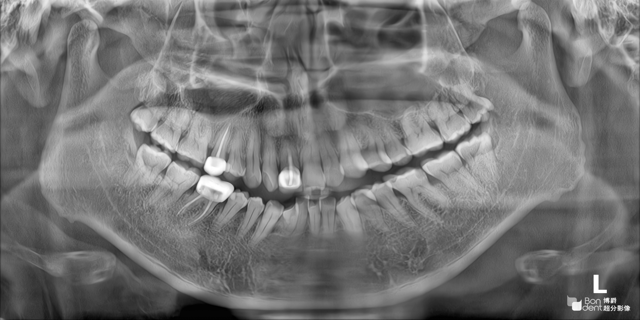
adult